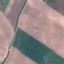
Land use / land cover class: AnnualCrop